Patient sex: M
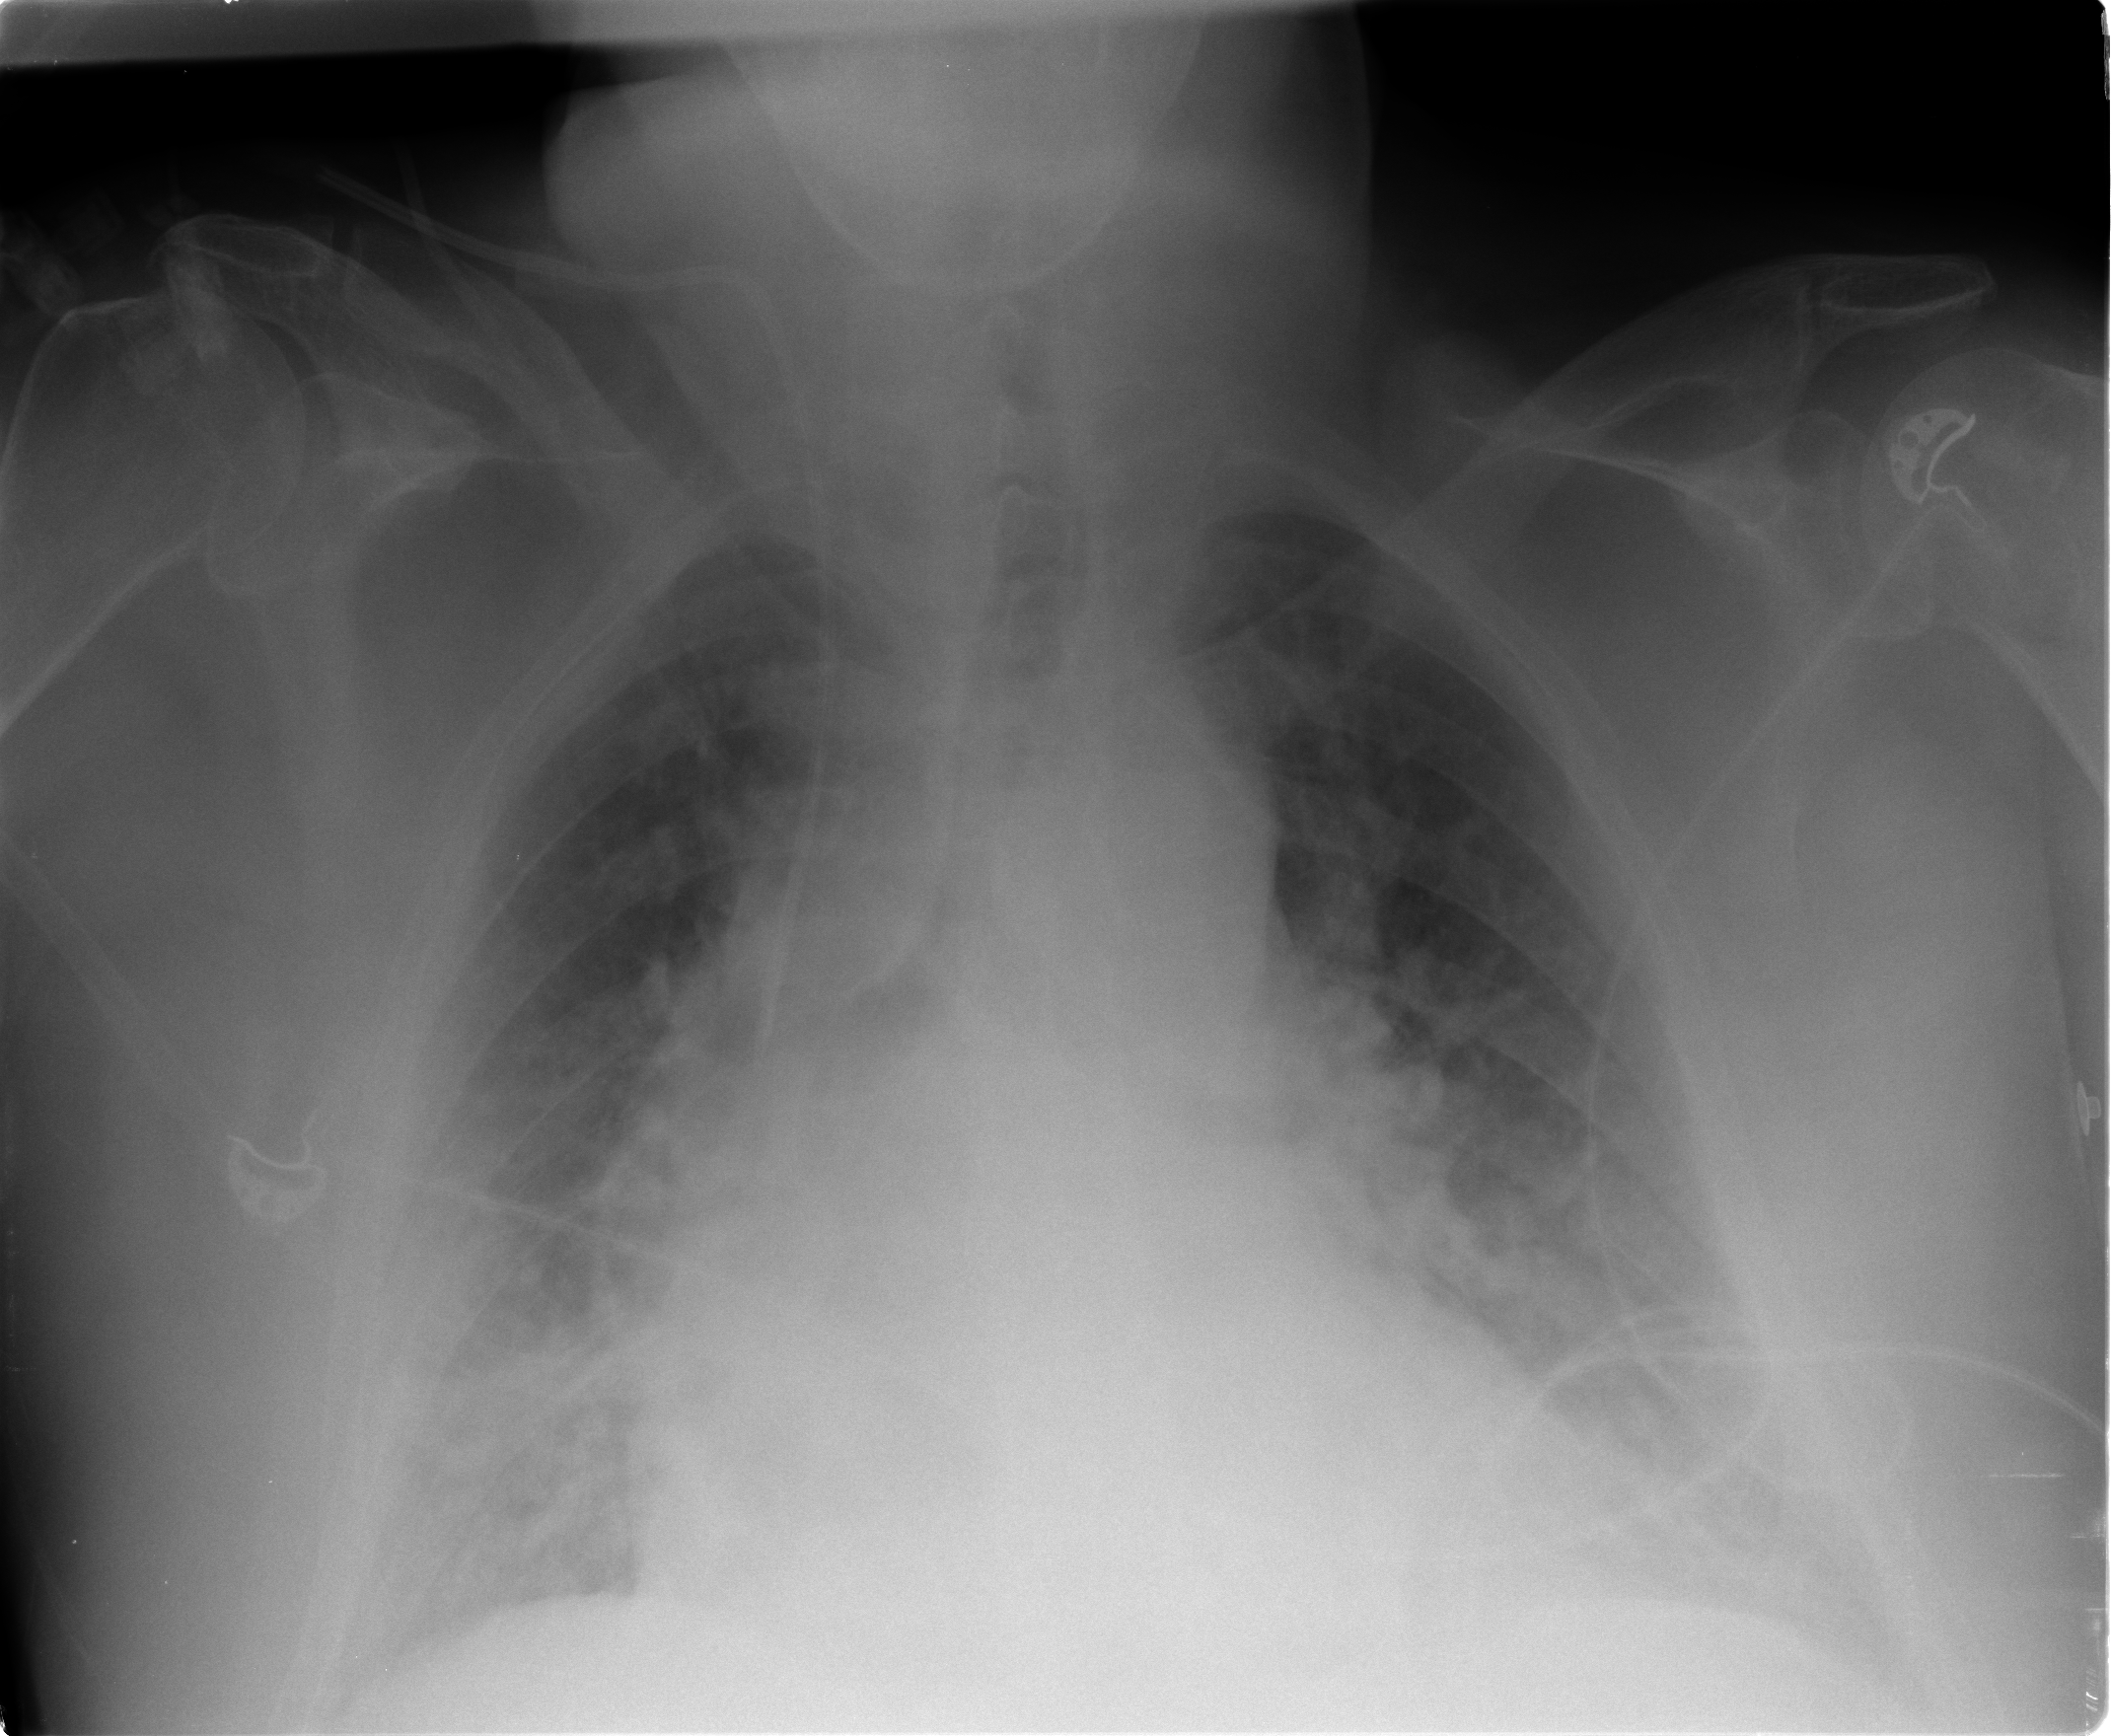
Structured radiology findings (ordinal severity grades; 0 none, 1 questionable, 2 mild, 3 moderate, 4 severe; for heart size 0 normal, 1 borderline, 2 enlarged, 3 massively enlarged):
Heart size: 1
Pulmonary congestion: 2
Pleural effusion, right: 2
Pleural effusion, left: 2
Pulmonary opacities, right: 2
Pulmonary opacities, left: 2
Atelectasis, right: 2
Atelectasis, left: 2